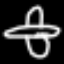
Label: airplane